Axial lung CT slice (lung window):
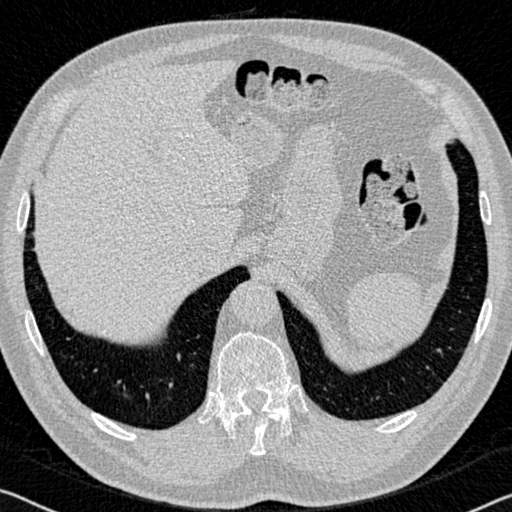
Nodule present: no